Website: walmart
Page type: customer-info-address
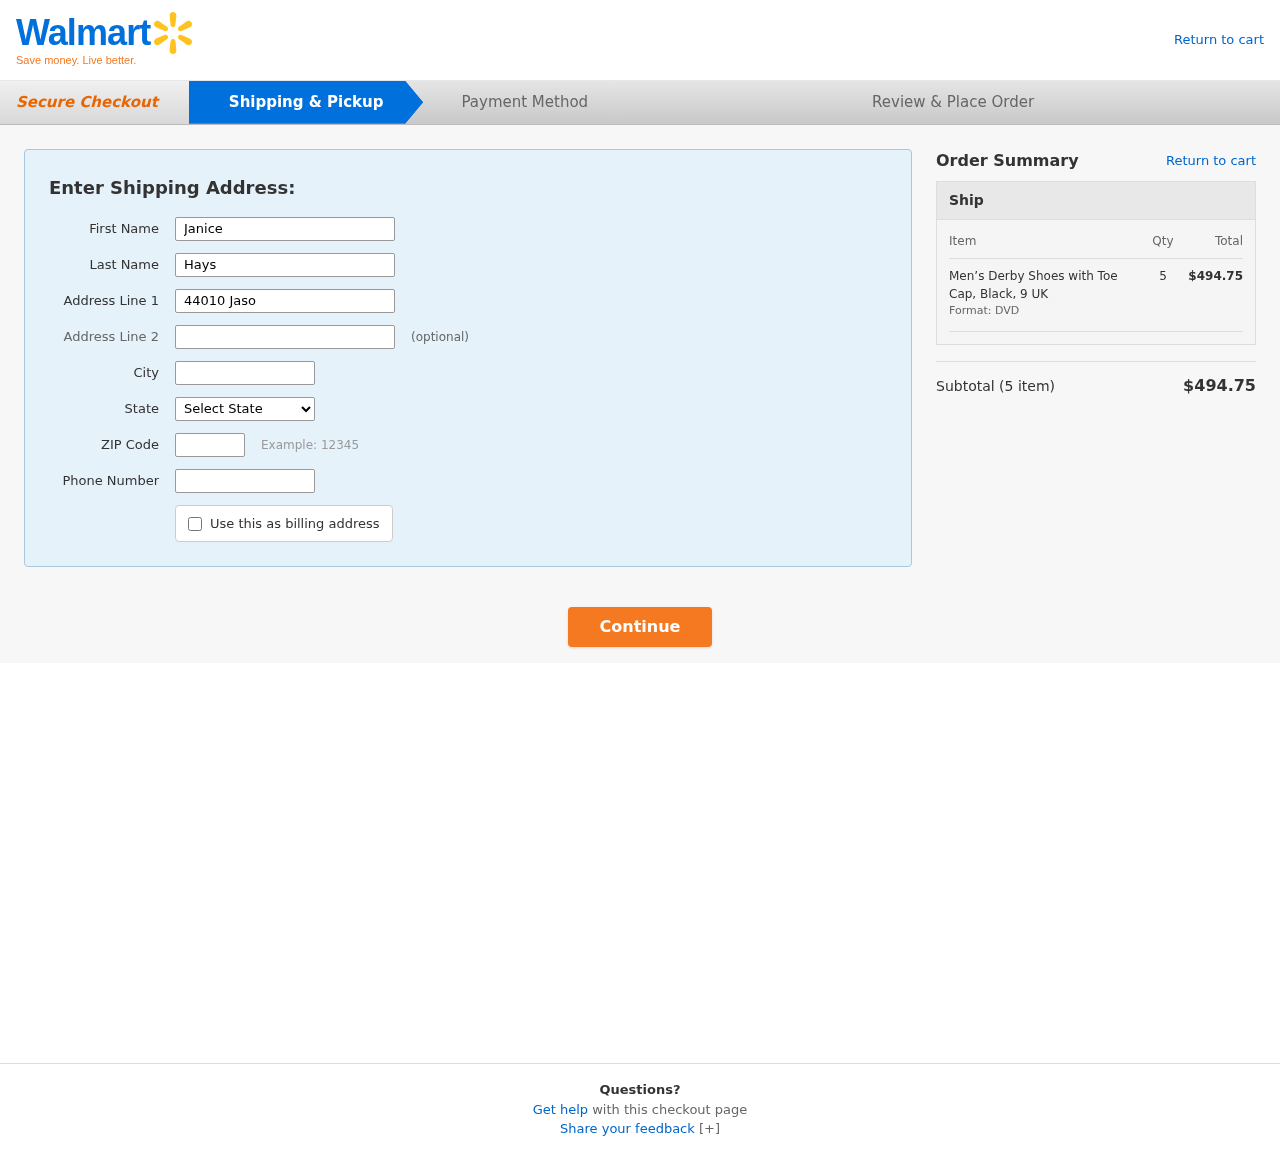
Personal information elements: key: PII_CITY
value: Blackside
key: PII_FIRSTNAME
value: Janice
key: PII_LASTNAME
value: Hays
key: PII_PHONE
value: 9039363237
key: PII_POSTCODE
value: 41306
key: PII_STATE
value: Connecticut
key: PII_STREET
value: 44010 Jason Cliffs
Product elements: key: PRODUCT1_NAME
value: Men’s Derby Shoes with Toe Cap, Black, 9 UK
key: PRODUCT1_QUANTITY
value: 5
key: PRODUCT1_LINE_TOTAL
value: $494.75
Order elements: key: ORDER_NUM_ITEMS
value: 5
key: ORDER_SUBTOTAL
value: $494.75